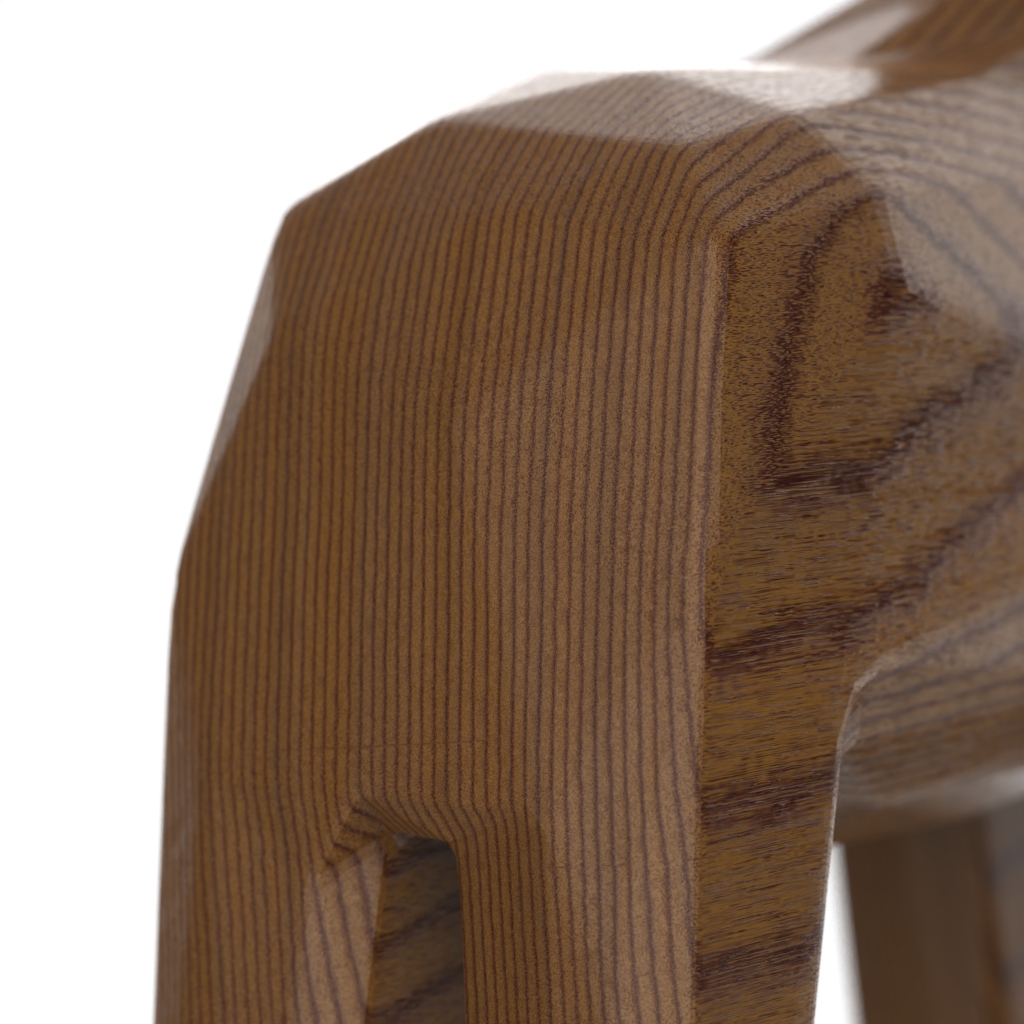
A high quality rendering of a dalahest_oak dalecarlian horse figurine made of varnished dark oak standing on a white surface in an a white studio with artificial white studio lighting,extreme close-up from rear right side,  macro, 150 mm, f 16, bokeh